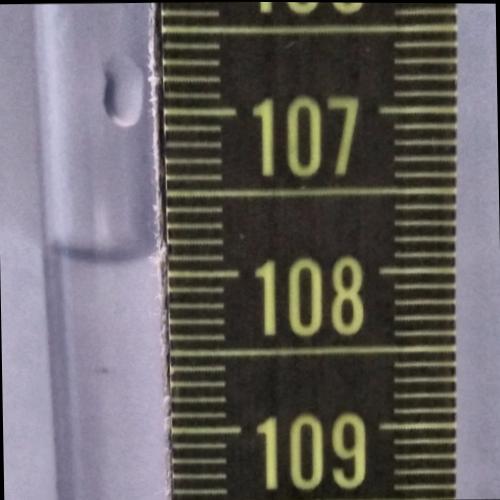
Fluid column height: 107.9 cm